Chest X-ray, AP view. Patient: 51 years old, sex M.
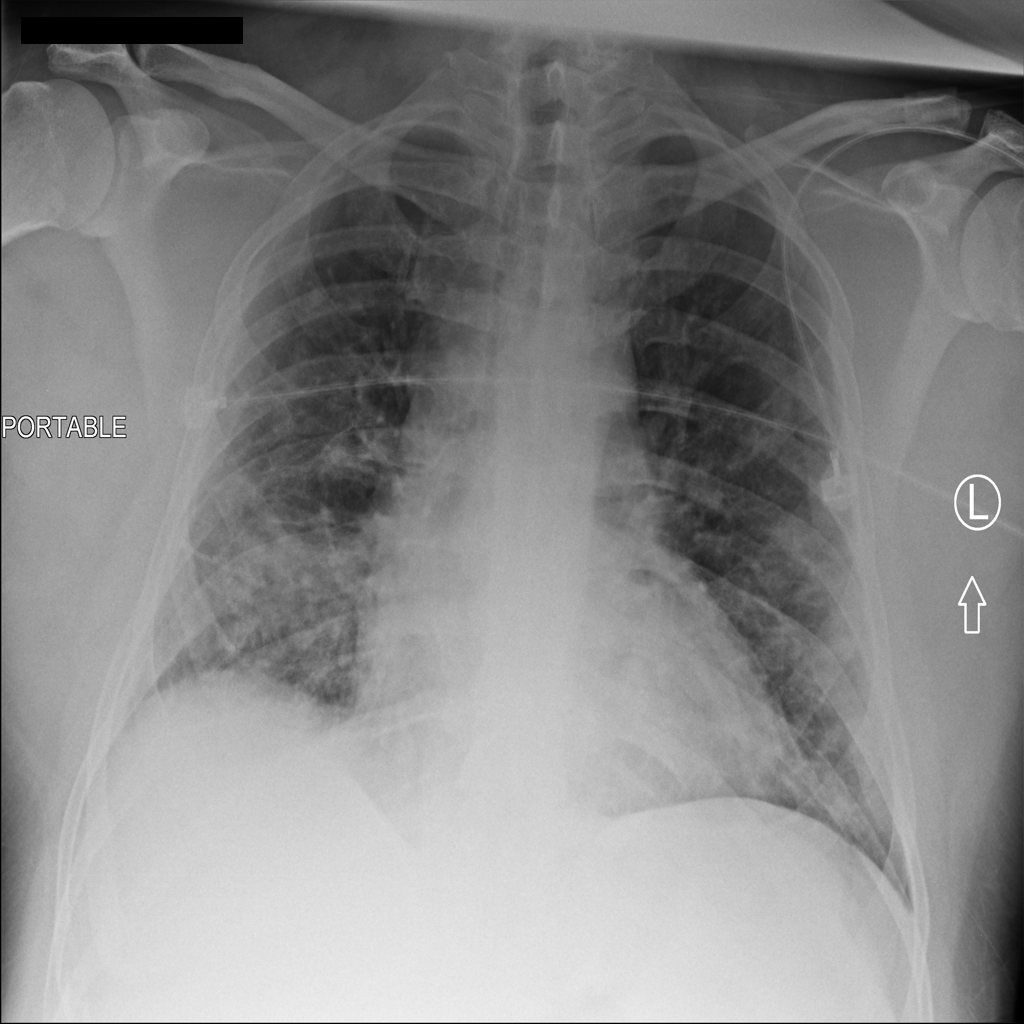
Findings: No Finding